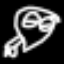
Label: frog